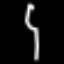
Label: fork